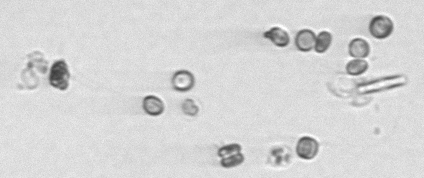
Label: Thalassiosira_sp_aff_mala